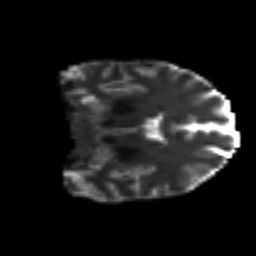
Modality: T2w
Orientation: coronal
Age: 47
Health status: ill
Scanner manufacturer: philips
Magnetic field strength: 3 T
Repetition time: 9 s
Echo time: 0.127 s